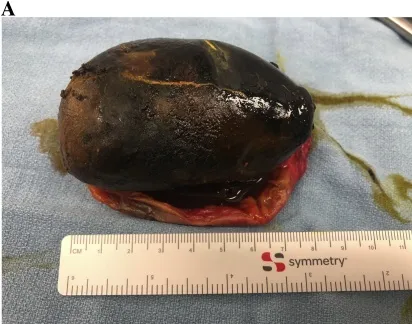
Ex-vivo photograph of 7.5 cm gallstone outside of gallbladder.
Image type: medical_photograph (other_medical_photograph)